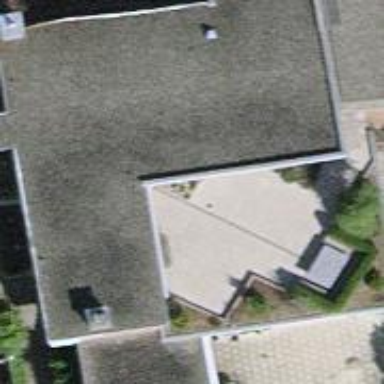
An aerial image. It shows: Terrace building.